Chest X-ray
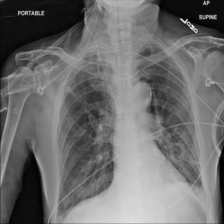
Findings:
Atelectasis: positive
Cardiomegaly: negative
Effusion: negative
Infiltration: negative
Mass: negative
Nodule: negative
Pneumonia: negative
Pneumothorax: negative
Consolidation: negative
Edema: negative
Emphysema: negative
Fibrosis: negative
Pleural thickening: negative
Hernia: negative